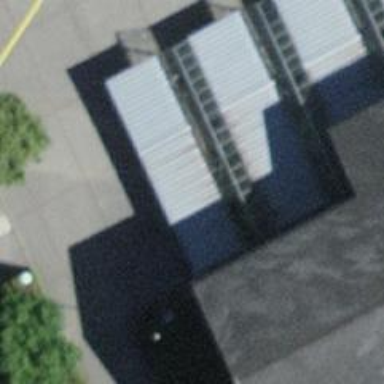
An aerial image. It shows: Bicycle parking facility.